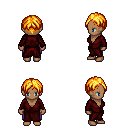
a pixel art fantasy rpg character, female body template, human, dark skin, red robe, magenta pants, light blonde parted hairstyle, four views (front, back, left, right), 2x2 character sprite sheet, small pixel art, hard edges, no anti-aliasing